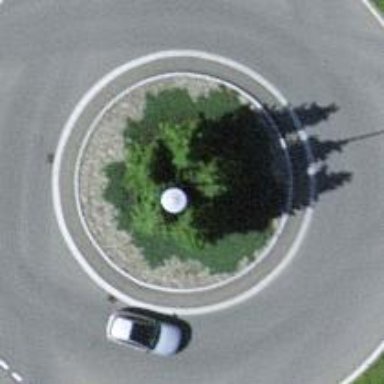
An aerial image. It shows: Tertiary road with asphalt surface leading to roundabout.